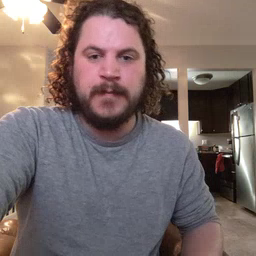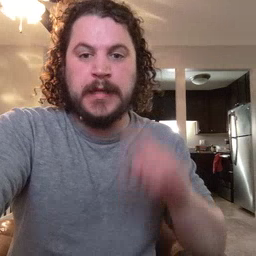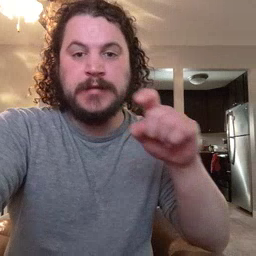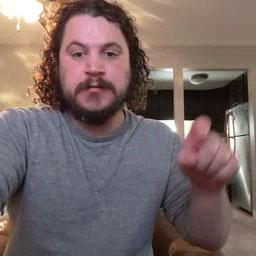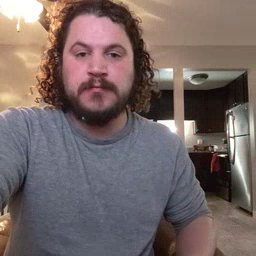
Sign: closet